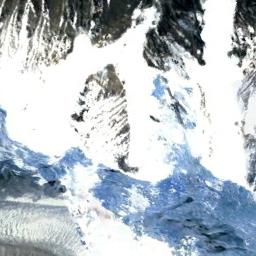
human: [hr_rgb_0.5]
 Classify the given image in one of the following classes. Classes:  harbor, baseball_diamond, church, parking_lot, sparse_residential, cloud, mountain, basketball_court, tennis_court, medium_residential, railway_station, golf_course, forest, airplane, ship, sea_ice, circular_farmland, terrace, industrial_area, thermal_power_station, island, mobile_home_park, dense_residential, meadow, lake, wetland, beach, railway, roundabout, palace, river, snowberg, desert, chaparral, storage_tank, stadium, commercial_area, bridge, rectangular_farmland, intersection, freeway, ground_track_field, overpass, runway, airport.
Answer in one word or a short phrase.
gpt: snowberg